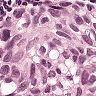
Metastatic tissue present: yes